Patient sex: F
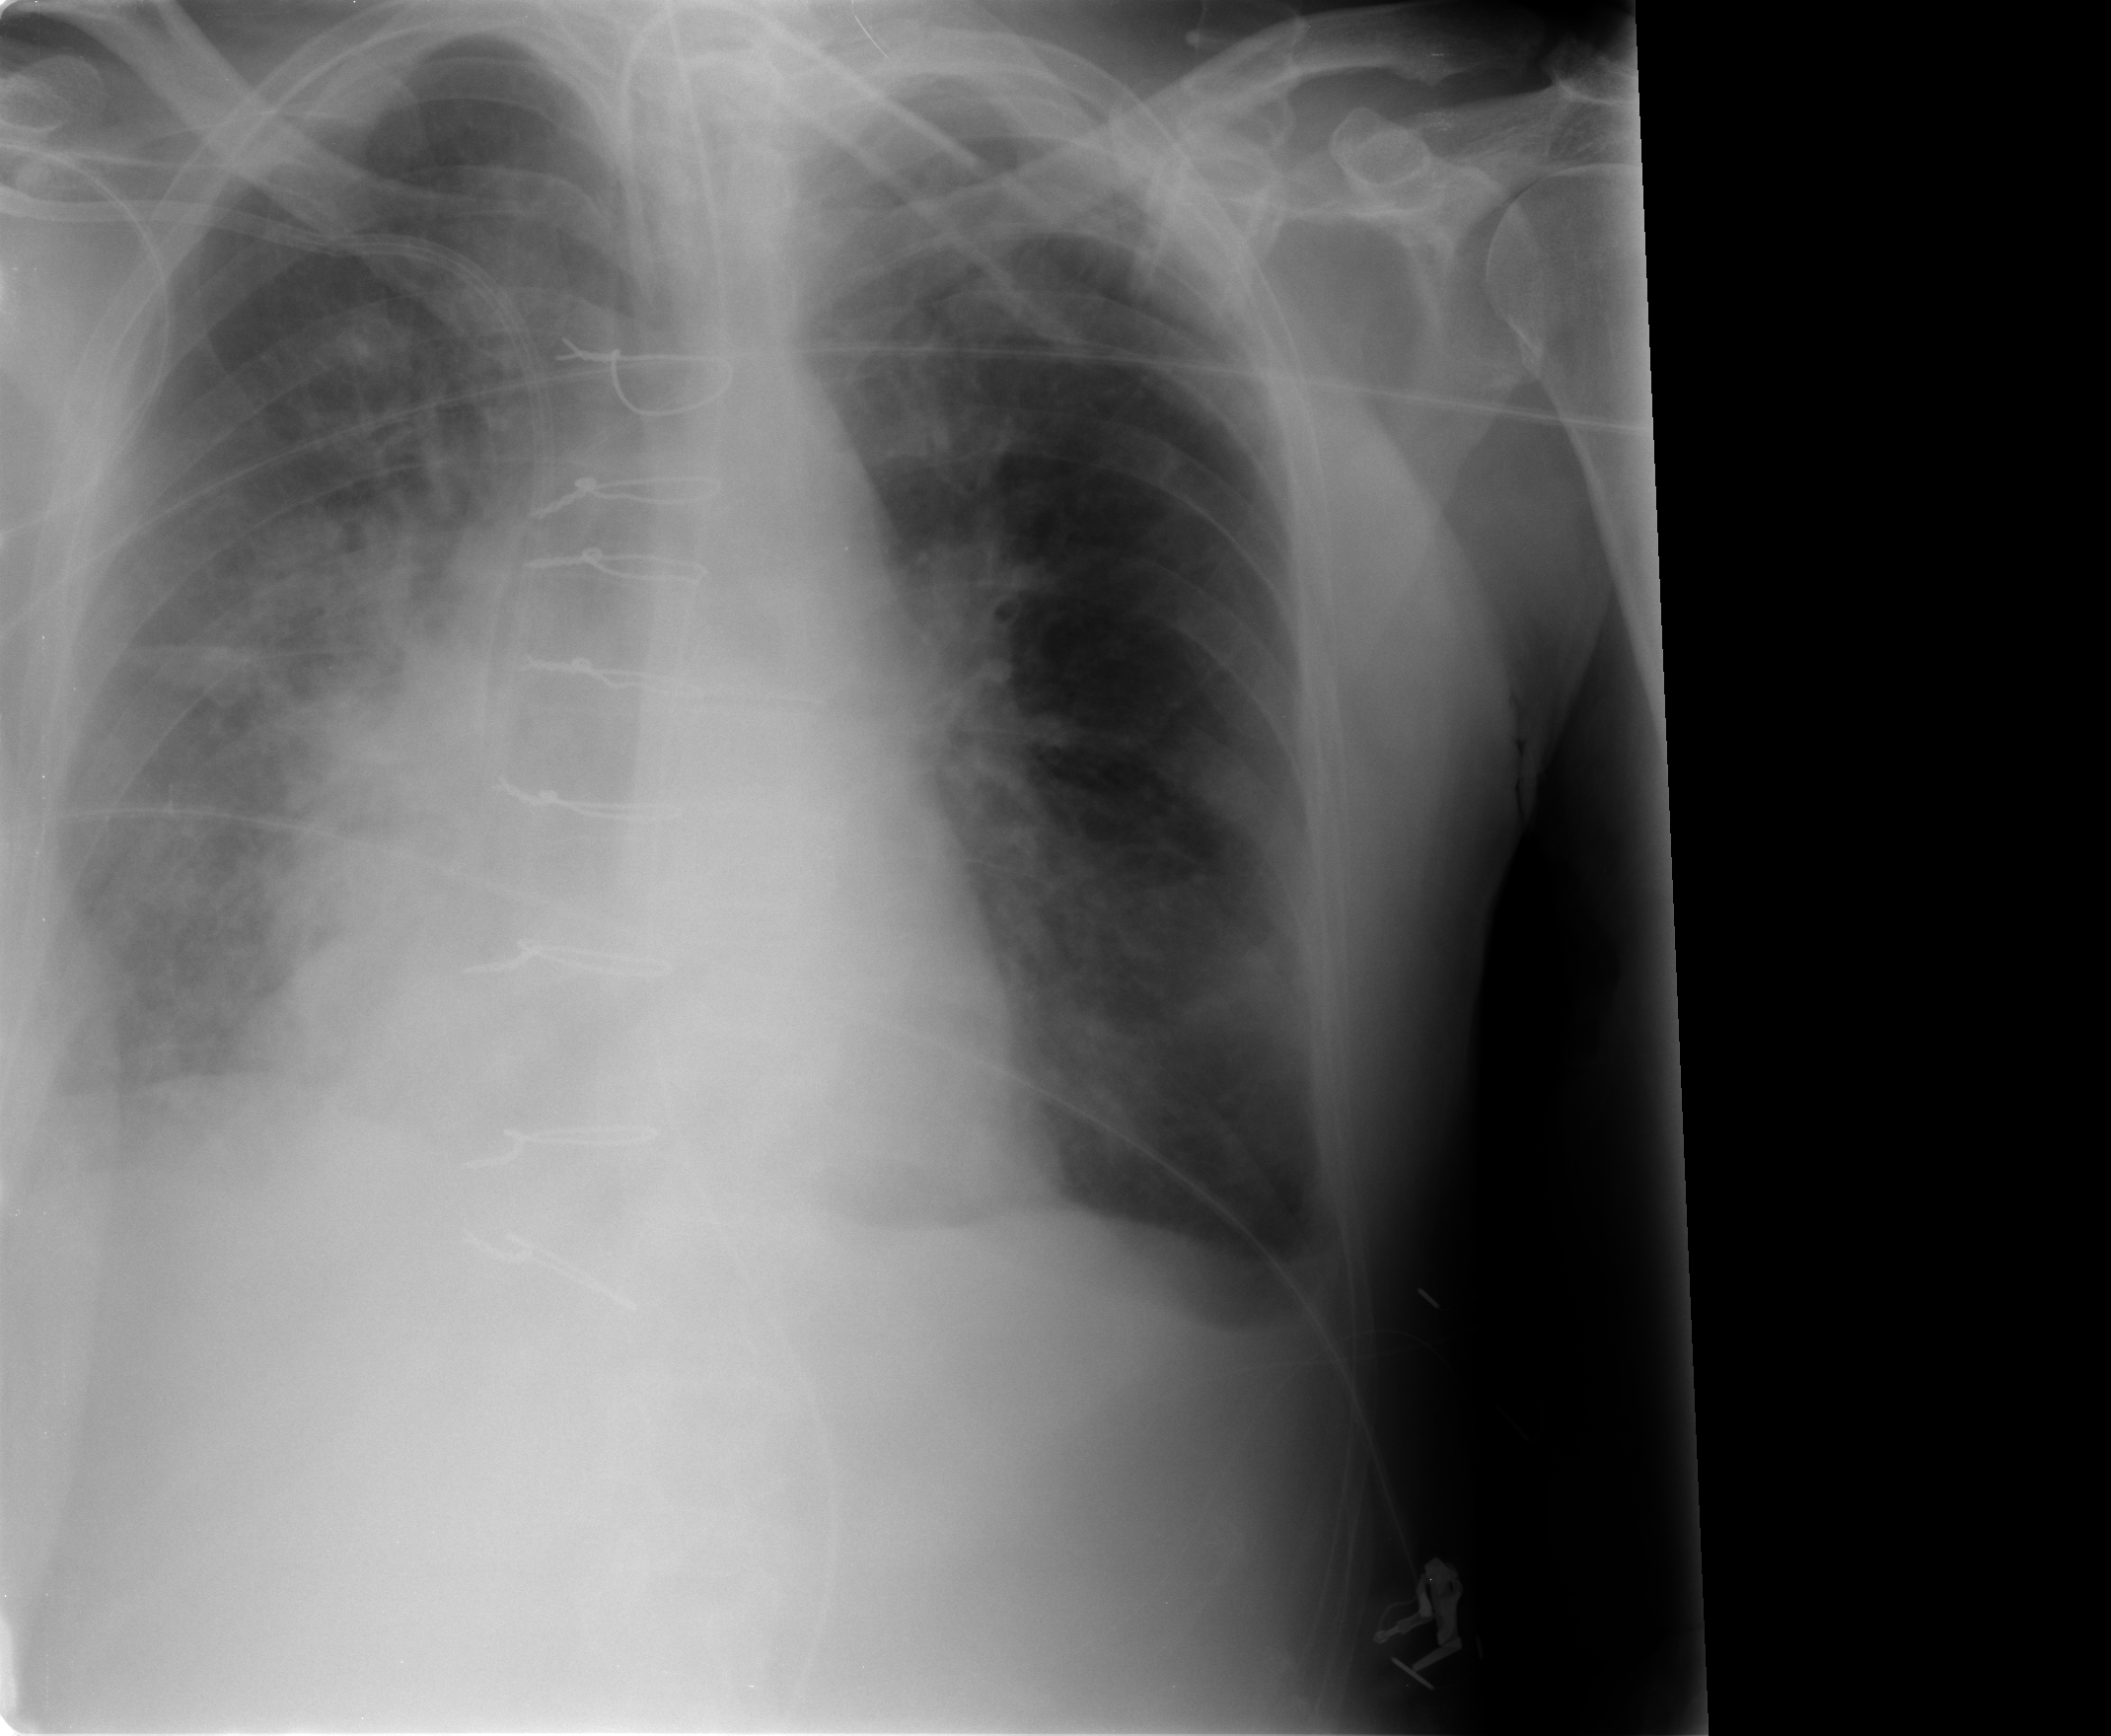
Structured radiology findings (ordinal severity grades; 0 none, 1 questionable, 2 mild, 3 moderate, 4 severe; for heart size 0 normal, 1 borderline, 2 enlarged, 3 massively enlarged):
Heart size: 0
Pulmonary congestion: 2
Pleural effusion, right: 2
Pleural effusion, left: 1
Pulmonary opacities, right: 2
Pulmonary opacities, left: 2
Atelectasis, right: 3
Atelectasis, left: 2